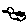
Label: bird